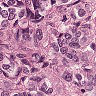
Metastatic tissue present: yes